Brain MRI, t2w sequence, axial 2D slice.
Patient: age 46, sex F, weight 90 kg, height 1.9 m
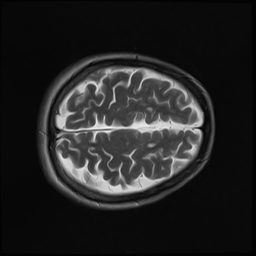